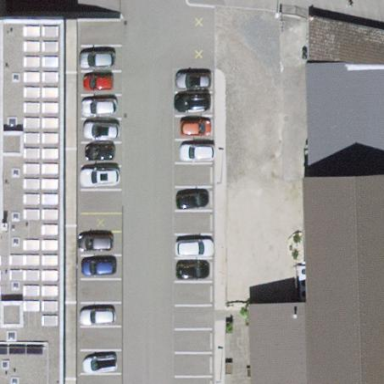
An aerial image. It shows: Parking area.